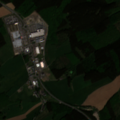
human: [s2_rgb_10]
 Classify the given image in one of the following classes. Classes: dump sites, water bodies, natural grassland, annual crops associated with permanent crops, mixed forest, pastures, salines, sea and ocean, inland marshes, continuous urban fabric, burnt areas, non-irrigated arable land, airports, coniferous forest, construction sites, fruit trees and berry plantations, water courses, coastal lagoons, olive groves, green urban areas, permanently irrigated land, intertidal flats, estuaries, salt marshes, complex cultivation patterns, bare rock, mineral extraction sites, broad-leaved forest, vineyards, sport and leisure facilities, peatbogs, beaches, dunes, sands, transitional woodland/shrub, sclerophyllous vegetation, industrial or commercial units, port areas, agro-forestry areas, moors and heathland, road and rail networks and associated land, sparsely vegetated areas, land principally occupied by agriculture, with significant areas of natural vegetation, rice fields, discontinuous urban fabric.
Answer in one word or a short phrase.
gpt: discontinuous urban fabric, complex cultivation patterns, broad-leaved forest, coniferous forest, mixed forest